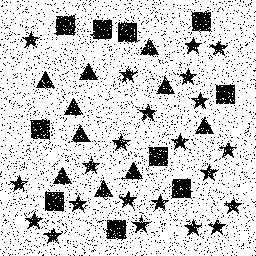
Squares: 10
Triangles: 10
Stars: 22
Total shapes: 42